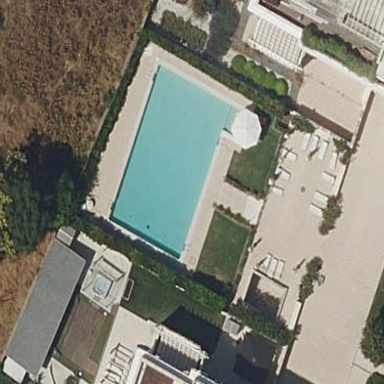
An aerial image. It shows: Swimming pool area designated for leisure and sport.